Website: lowes
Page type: customer-info-address
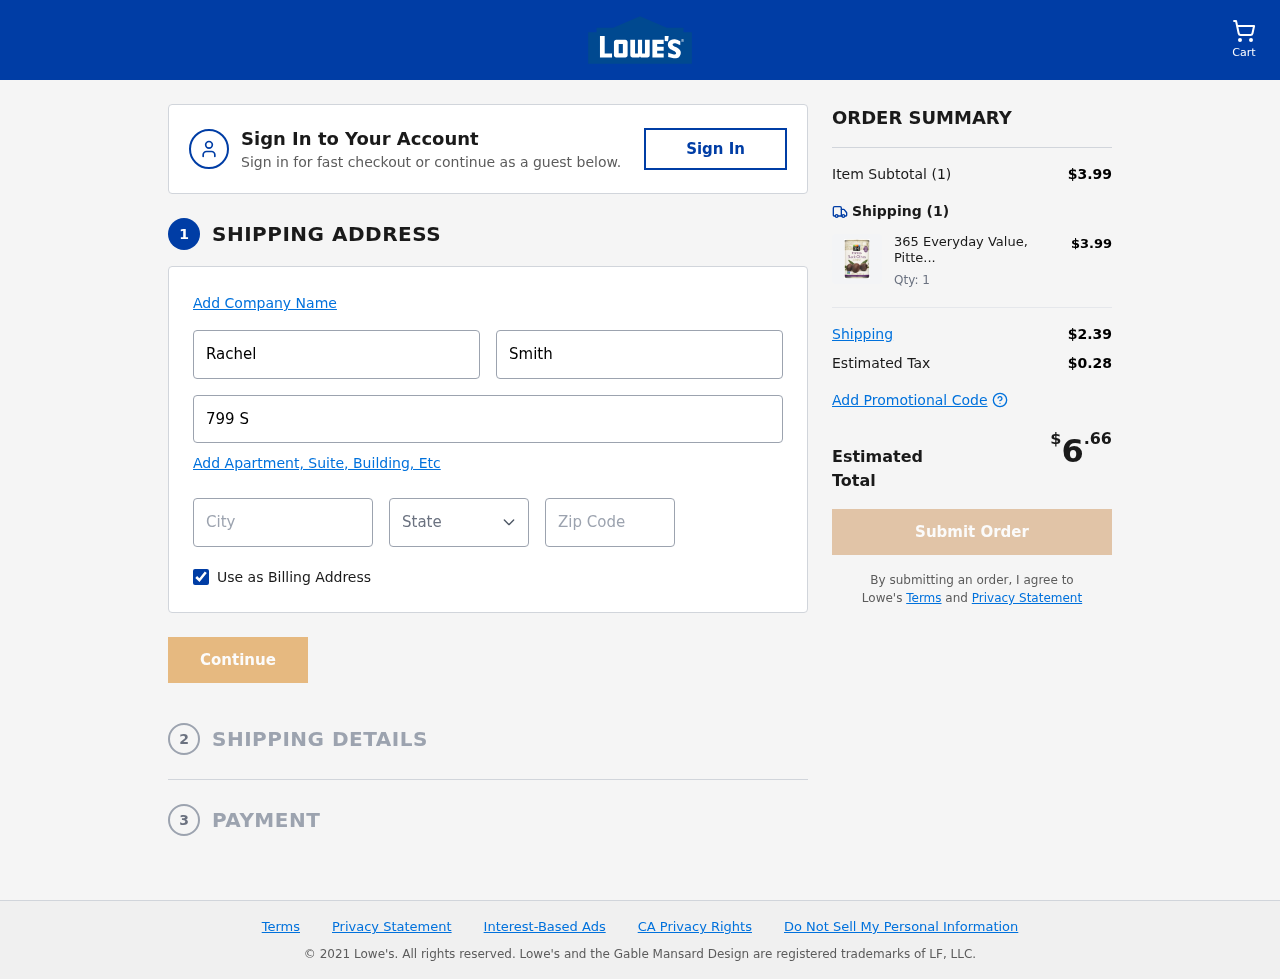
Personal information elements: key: PII_CITY
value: Hamiltonview
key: PII_FIRSTNAME
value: Rachel
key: PII_LASTNAME
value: Smith
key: PII_POSTCODE
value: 46475
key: PII_STATE_ABBR
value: AK
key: PII_STREET
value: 799 Stacy Road Suite 017
Product elements: key: PRODUCT1_NAME
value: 365 Everyday Value, Pitted Black Olives, Jumbo, 5.75 oz
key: PRODUCT1_PRICE
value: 3.99
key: PRODUCT1_QUANTITY
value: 1
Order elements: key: ORDER_NUM_ITEMS
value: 1
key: ORDER_SUBTOTAL
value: $3.99
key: ORDER_NUM_ITEMS2
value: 1
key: ORDER_SHIPPING_COST
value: $2.39
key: ORDER_TAX
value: $0.28
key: ORDER_TOTAL
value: $6.66